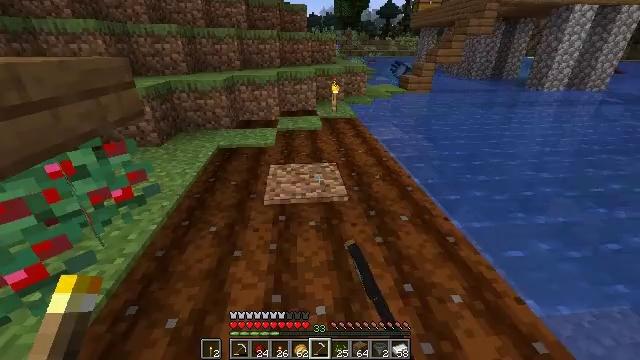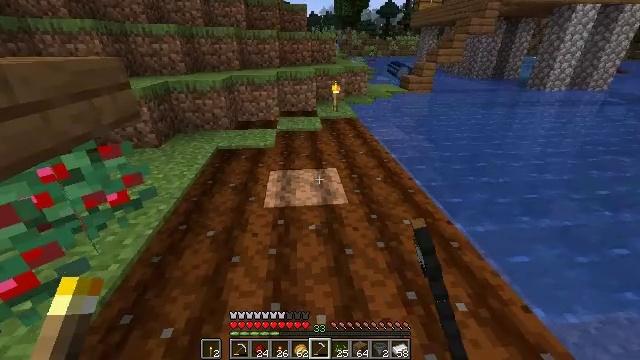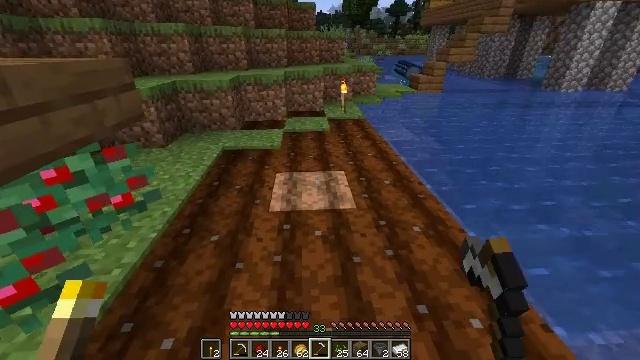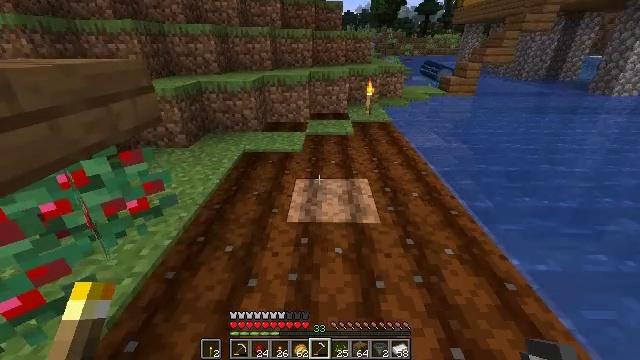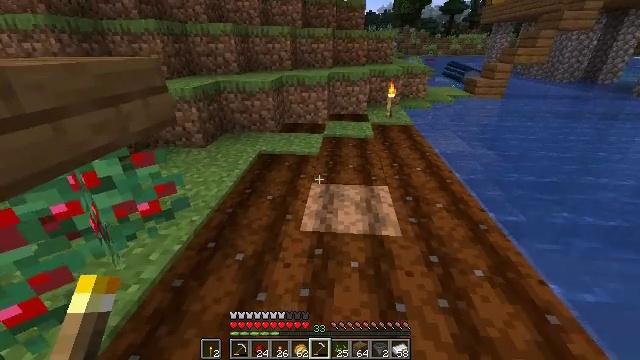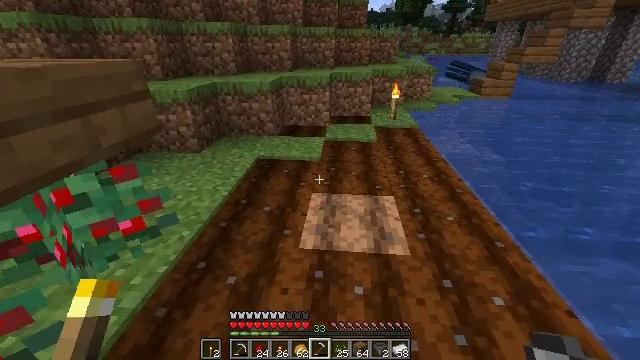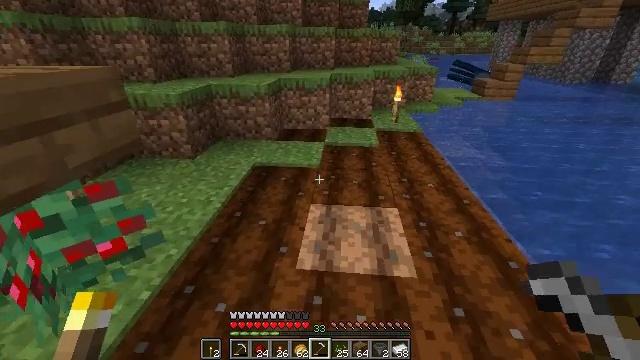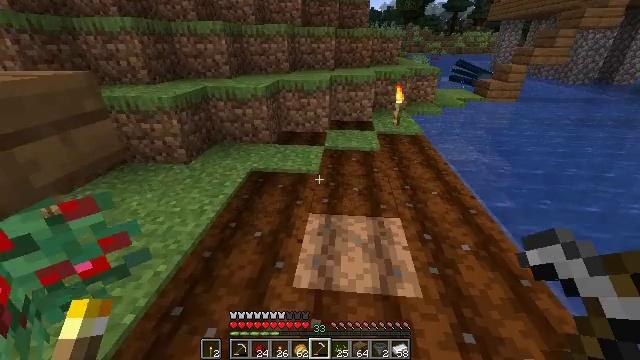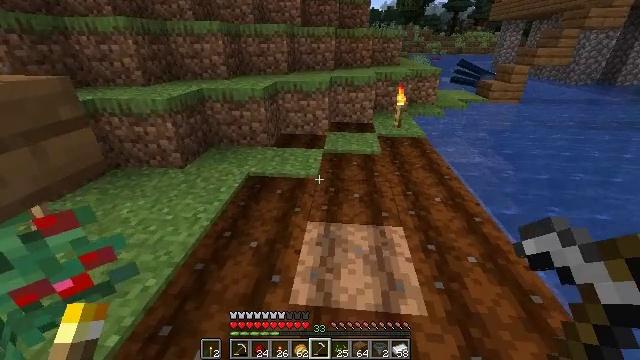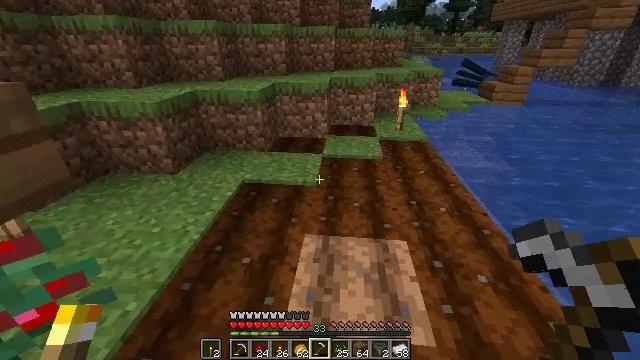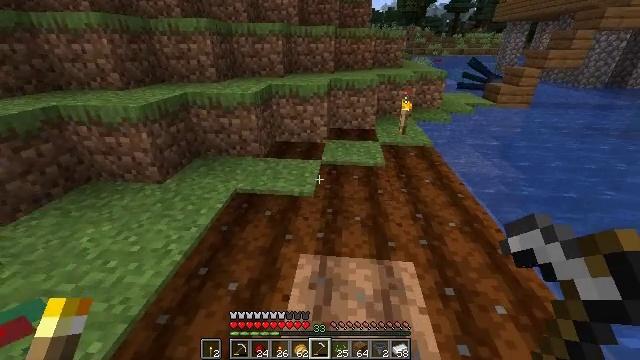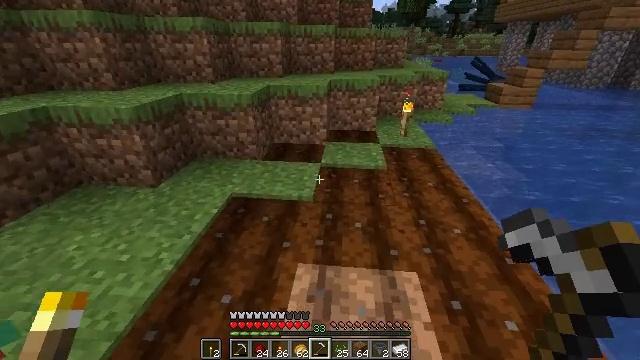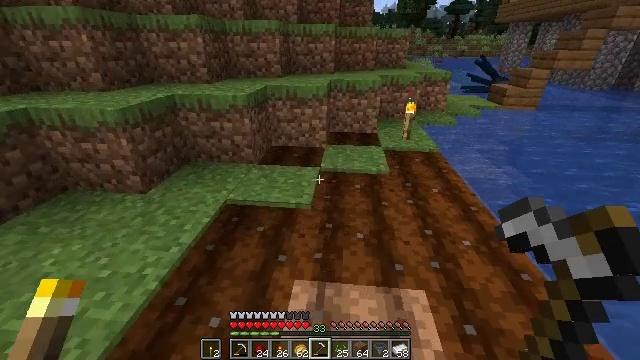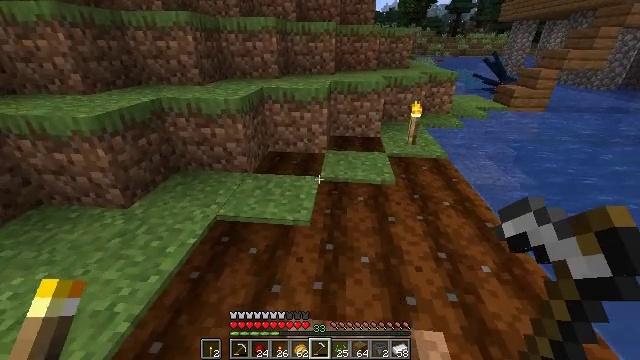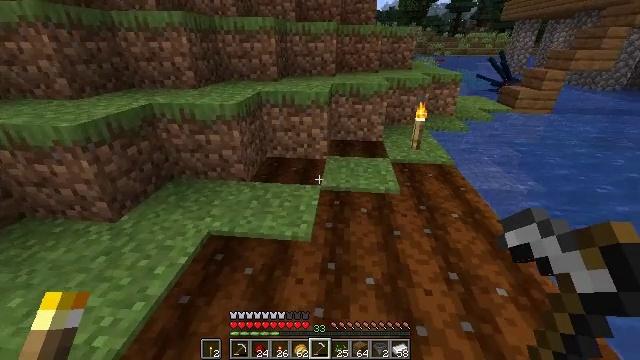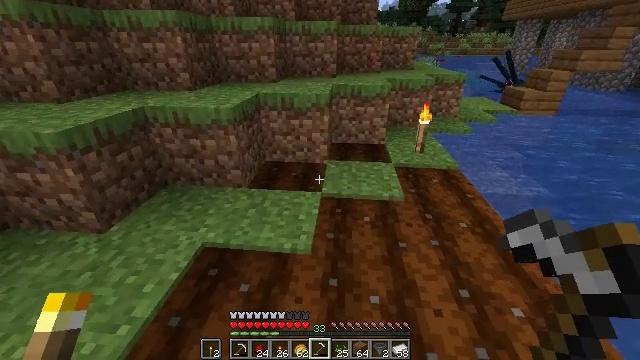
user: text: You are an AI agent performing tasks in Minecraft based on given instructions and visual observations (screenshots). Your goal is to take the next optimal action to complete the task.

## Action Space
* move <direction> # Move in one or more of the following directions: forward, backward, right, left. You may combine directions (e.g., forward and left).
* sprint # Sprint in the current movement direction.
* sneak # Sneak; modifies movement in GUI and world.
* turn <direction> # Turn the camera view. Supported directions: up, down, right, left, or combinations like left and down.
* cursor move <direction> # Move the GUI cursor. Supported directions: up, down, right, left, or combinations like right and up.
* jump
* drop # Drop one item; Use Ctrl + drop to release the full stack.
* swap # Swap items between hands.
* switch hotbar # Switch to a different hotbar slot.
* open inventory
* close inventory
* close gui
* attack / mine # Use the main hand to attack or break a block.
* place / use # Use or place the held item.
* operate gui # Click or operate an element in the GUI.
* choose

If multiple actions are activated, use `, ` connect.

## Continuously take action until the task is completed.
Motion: motion action
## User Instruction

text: Reclaim farmland by breaking it.
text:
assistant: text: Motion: move forward
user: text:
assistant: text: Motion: move forward, turn left
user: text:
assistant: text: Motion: move forward, turn left
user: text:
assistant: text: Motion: move forward, turn left
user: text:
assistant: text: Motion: move forward
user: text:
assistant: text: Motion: move forward
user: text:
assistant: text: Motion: move forward
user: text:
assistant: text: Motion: move forward
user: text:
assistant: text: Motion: move forward
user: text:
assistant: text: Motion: move forward
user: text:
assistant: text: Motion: move forward
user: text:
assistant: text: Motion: move forward
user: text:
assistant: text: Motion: move forward
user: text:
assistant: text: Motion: move forward
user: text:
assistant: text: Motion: no_op
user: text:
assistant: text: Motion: no_op
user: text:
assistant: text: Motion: no_op
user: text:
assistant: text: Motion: no_op
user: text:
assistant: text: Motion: no_op
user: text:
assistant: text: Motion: no_op
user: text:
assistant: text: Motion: no_op
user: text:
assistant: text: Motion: no_op
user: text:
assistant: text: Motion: no_op
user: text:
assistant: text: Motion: no_op
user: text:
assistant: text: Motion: no_op
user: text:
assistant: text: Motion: move forward
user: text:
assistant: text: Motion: move forward
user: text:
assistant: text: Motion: move forward, turn down
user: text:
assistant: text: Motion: move forward
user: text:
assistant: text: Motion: turn down